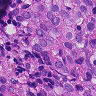
Metastatic tissue present: yes